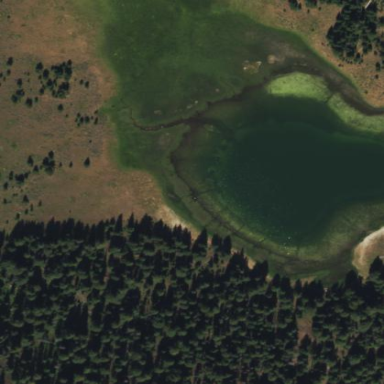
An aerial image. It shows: Beautiful lake surrounded by nature.